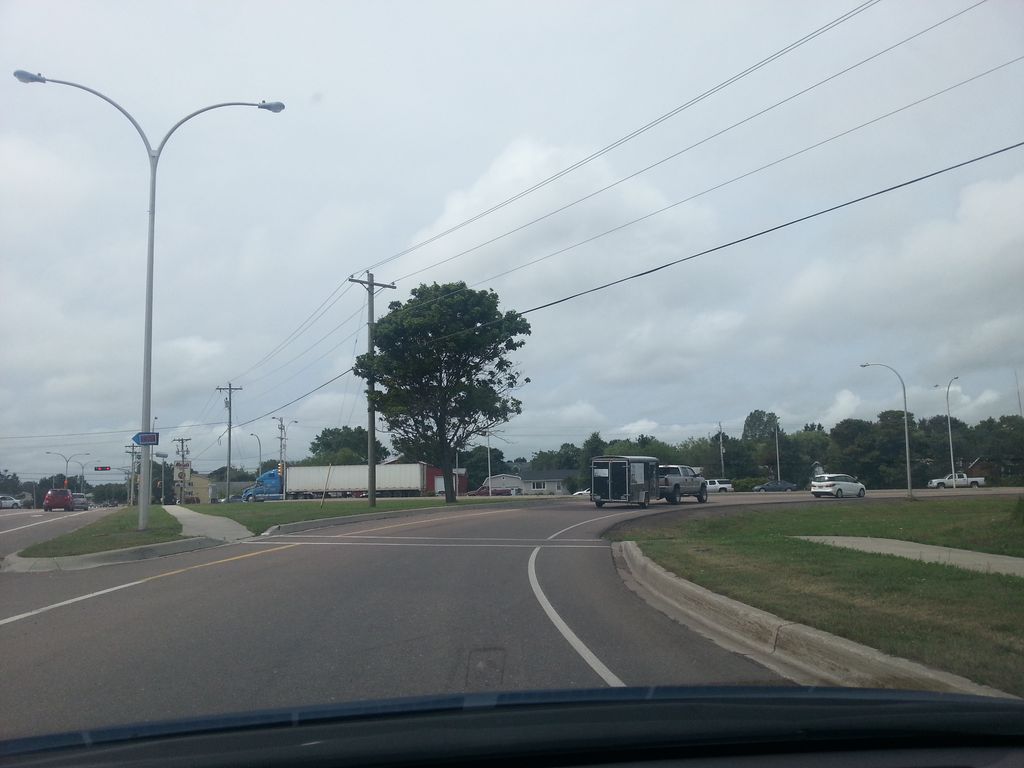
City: charlottetown